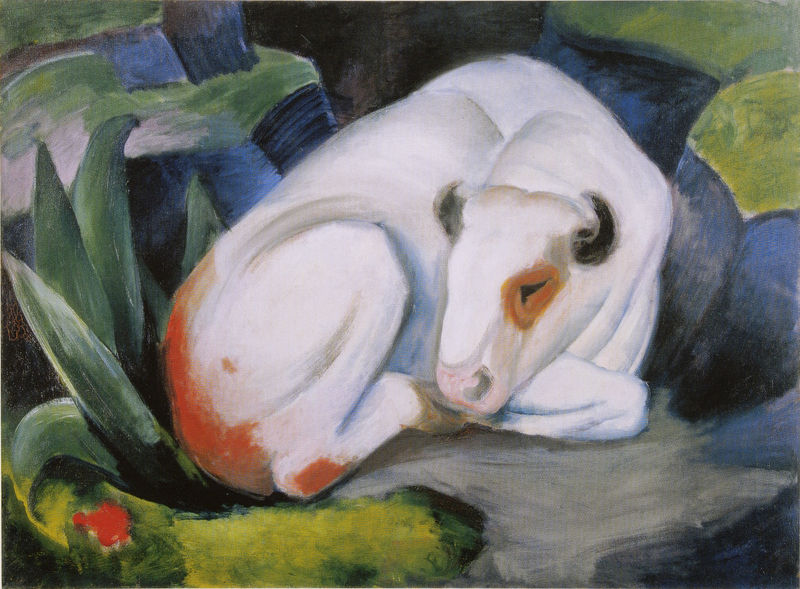
Titel: Der Stier
Künstler: Franz Marc
Standort: New York (New York)
Institution: Solomon R. Guggenheim Museum
Schlagwörter: berg, blau, blätter, felsen, gemälde, kopf, schlaf, wasser, weiß, gelb, grün, landschaft, sitzen, bewegung, blume, blumen, braun, bunt, grau, hintergrund, nase, orange, rücken, schwarz, vordergrund, ölbild, blüte, gras, rasen, rot, tier, wiese, expressionismus, malerei, stein, steine, horn, natur, vieh, boden, auge, blatt, pflanze, pflanzen, rosa, beine, huf, hufe, bein, ruhe, kauern, liegen, schlafen, schlafend, studie, farben, fels, lila, kuh, rind, schlucht, weis, ölgemälde, deutsch, wiess, liegend, schenkel, münchen, expressionistisch, kauernd, lauf, franz, fleck, flecken, gefleckt, schnauze, maul, nüstern, agave, hörner, milchvieh, wei?, bulle, ochse, stier, blauer reiter, kalb, klaue, ochs, franz marc, marc, murnau, blaue reiter, franz amrc, liegendes, liegendes rind, hinterlauf, augenring, lagernd, ge, weisses kalb, weiße kuh, toer